Question: When I click on my first record to delete from my application, I get 'method not found' error but when I click on another record apart from first one it easily gets deleted.
What is the issue?
Below is the code for Delete:
'''
/**
* Remove the specified resource from storage.
*
* @param int $id
* @return \Illuminate\Http\Response
*/
public function destroy($id)
{
$video = Video::findOrFail($id);
$delete = $video->delete();
if ($delete){
return redirect()->back()->with('trueDelete','Data Not Deleted');
}else{
return redirect()->back()->with('falseDelete','Data Deleted Successfully');
}
}
'''
While clicking on first record from list shows below error,

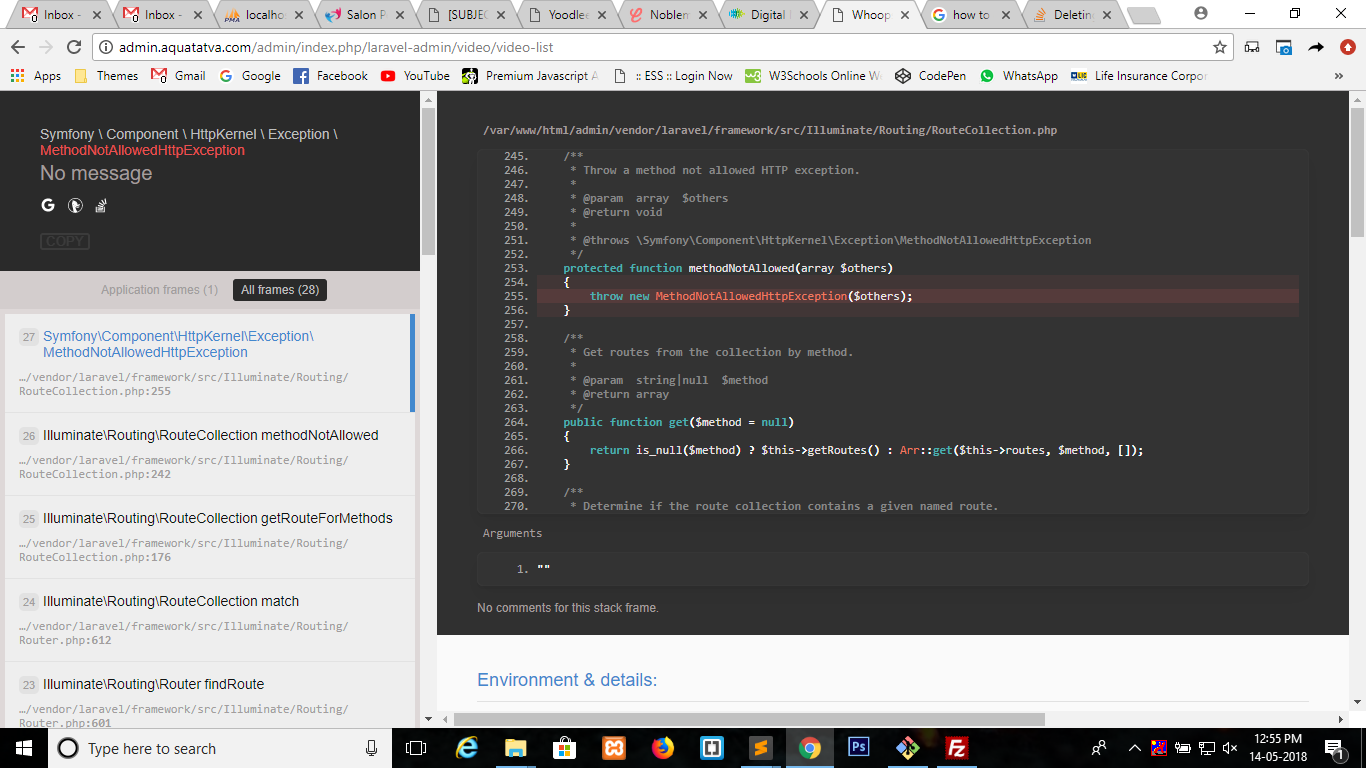
Answer: '''
Route::get('delete-video/{id}','VideoController@destroy');
'''